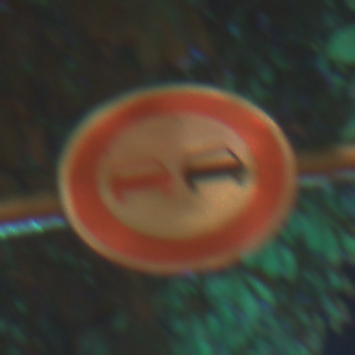
Verkehrszeichen: Ueberholverbot
Umgebung: Outdoor, Urban
Tageszeit: Night
Wetter: PartlyCloudy
Licht: Artificial
Jahreszeit: NotSpecified
Kontrast: HighContrast